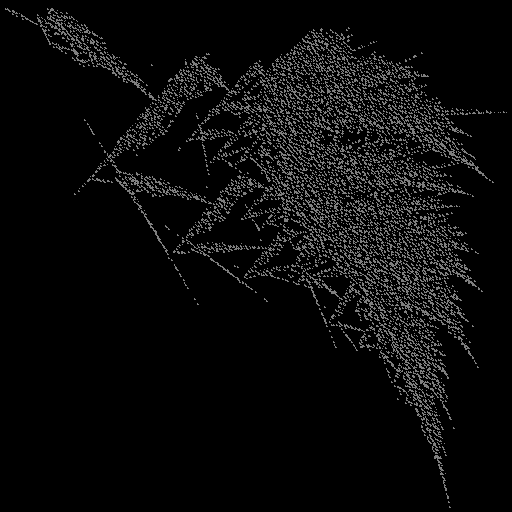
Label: turbanshell